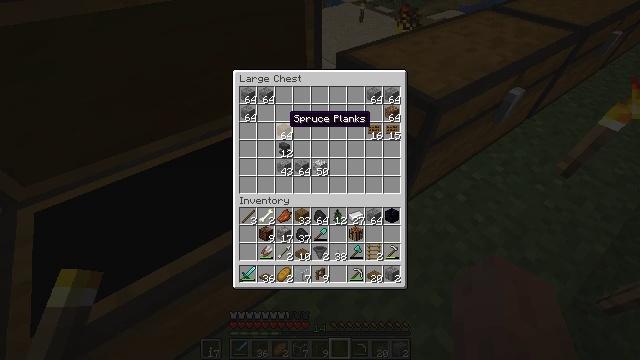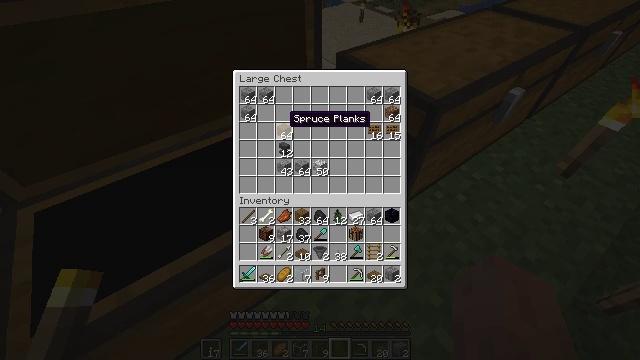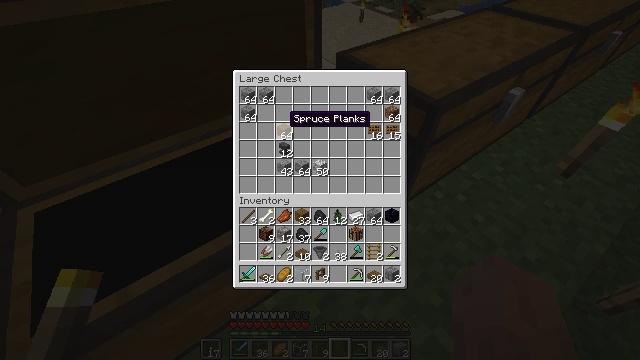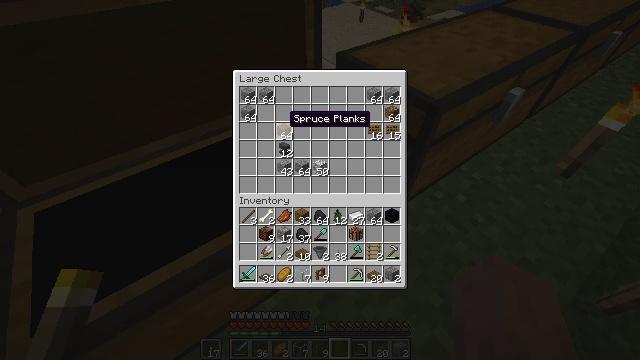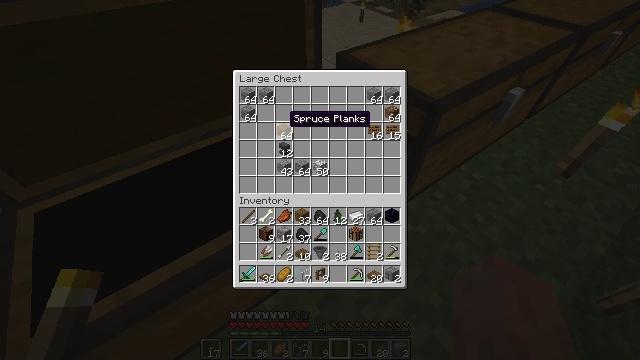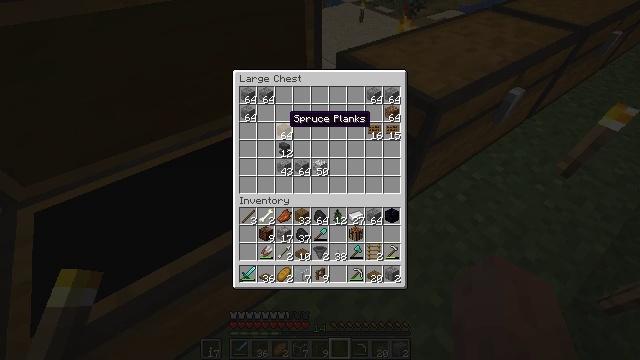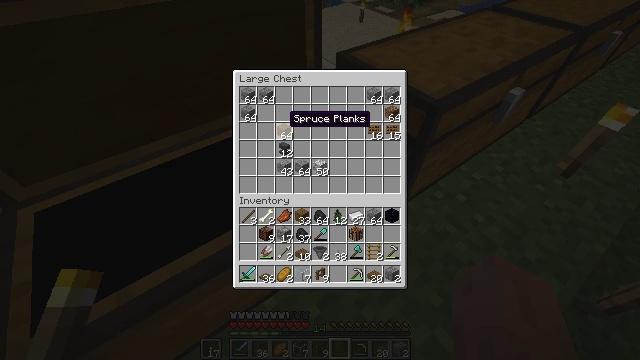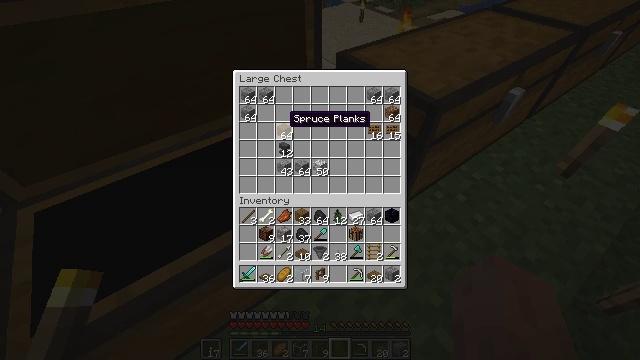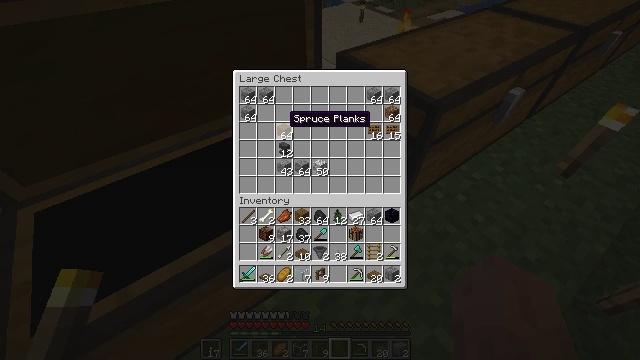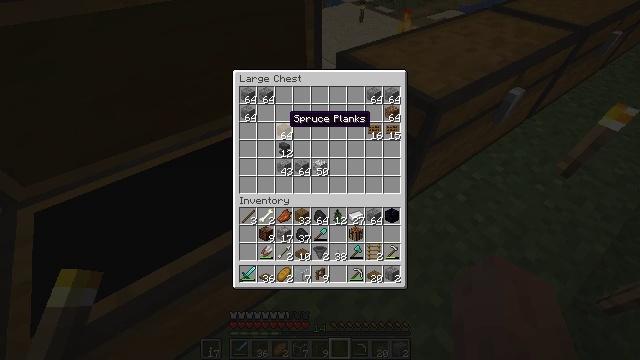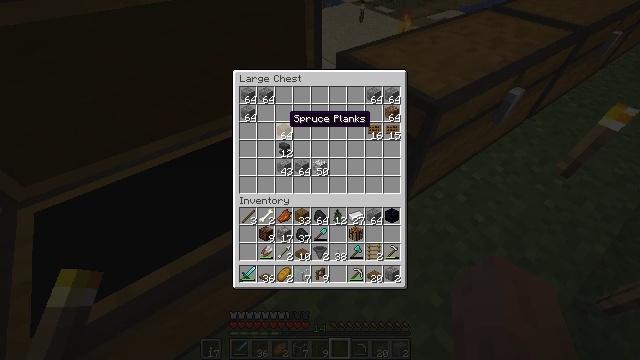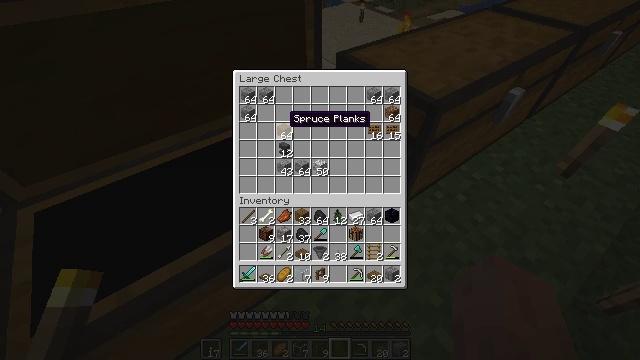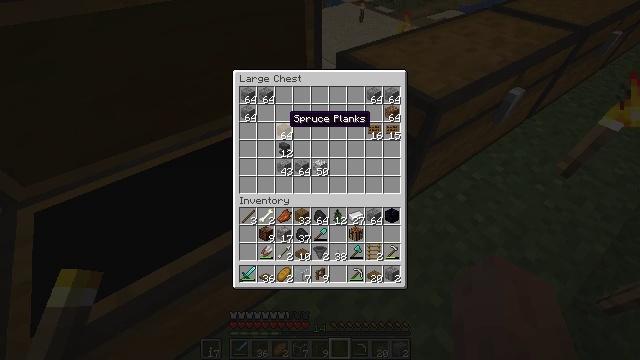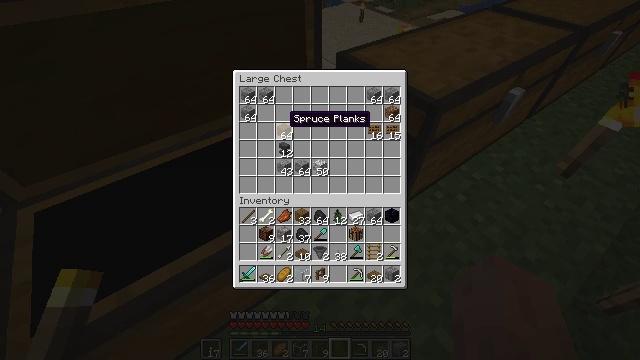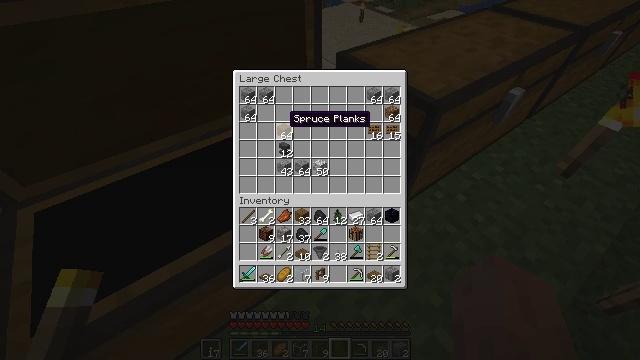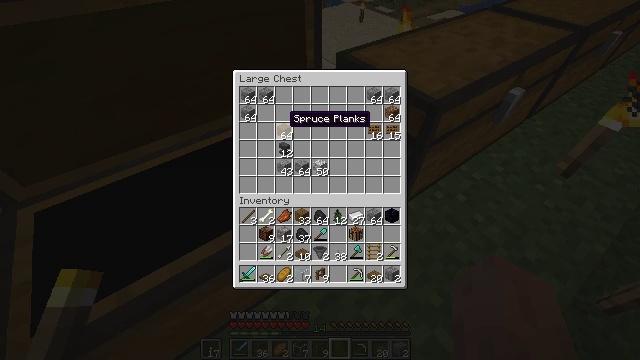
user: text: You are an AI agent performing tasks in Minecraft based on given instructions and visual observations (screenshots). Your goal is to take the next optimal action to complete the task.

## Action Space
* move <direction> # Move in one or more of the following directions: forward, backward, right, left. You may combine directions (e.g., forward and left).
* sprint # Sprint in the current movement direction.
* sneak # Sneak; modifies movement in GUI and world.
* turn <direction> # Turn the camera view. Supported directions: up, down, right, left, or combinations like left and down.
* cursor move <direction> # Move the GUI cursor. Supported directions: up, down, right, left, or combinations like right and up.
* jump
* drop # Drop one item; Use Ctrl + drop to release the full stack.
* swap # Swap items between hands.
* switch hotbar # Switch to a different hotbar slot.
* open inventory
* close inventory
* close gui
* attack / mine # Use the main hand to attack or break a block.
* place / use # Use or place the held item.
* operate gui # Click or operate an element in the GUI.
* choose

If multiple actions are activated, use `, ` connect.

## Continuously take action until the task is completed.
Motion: motion action
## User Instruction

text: Use the crafting table to craft stone brick stairs.
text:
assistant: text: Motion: no_op
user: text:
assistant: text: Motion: no_op
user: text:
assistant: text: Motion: no_op
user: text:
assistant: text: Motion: no_op
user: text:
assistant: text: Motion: no_op
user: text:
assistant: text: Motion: no_op
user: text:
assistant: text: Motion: no_op
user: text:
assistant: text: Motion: no_op
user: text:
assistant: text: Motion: no_op
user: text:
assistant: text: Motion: no_op
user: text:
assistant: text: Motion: no_op
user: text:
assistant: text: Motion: no_op
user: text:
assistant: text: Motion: no_op
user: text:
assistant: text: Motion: no_op
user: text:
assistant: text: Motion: no_op
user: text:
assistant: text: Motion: no_op
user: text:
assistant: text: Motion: no_op
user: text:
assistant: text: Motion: no_op
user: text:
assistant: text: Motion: no_op
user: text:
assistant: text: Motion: no_op
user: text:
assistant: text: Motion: no_op
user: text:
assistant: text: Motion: no_op
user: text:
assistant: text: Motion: no_op
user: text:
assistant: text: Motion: no_op
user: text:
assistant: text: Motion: no_op
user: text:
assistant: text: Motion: no_op
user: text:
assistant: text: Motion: no_op
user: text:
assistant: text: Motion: no_op
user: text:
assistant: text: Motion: no_op
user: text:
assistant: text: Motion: no_op